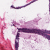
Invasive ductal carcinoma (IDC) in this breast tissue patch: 0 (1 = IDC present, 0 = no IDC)